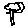
Label: tree